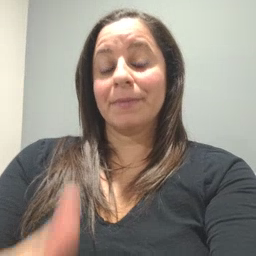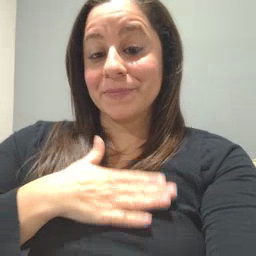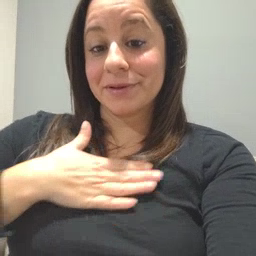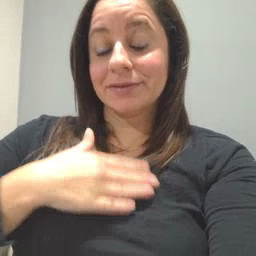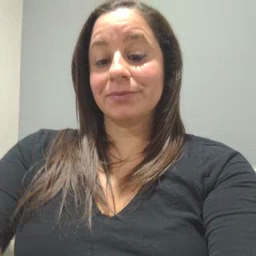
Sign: please